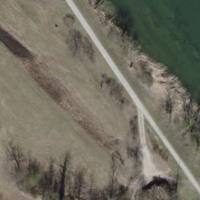
EUNIS habitat code: 23
Species observed at this site:
Tettigonia viridissima
Pseudochorthippus parallelus
Castor fiber
Prunus padus
Prunus spinosa
Gomphocerippus rufus